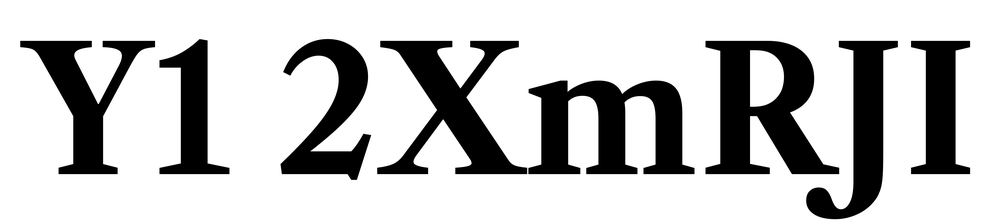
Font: LibreCaslonText_Bold